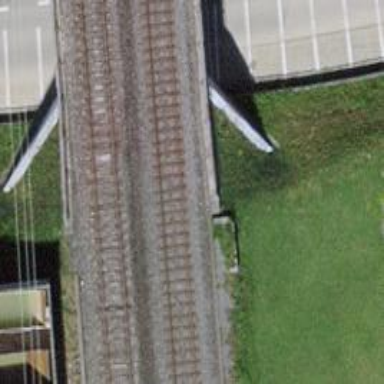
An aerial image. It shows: Single-track electrified railway with contact line.